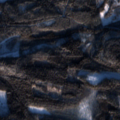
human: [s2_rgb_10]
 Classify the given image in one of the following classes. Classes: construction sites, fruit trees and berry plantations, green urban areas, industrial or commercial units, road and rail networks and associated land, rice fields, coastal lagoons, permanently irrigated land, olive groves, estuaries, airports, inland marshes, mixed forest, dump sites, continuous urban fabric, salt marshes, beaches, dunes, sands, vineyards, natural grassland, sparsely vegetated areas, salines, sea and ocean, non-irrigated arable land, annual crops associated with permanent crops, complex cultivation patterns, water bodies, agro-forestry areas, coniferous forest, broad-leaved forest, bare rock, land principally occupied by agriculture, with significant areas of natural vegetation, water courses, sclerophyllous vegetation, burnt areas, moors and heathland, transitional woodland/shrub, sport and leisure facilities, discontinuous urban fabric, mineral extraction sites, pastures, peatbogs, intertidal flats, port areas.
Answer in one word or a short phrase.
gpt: land principally occupied by agriculture, with significant areas of natural vegetation, coniferous forest, mixed forest